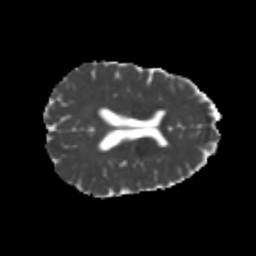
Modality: MD
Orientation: axial
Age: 22
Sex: female
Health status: healthy
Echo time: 0.074 s